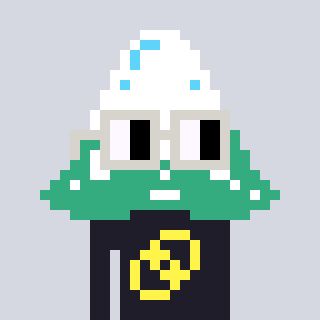
a pixel art character with square light gray glasses, a snowy mountain-shaped head and a grayscale-colored body on a cool background